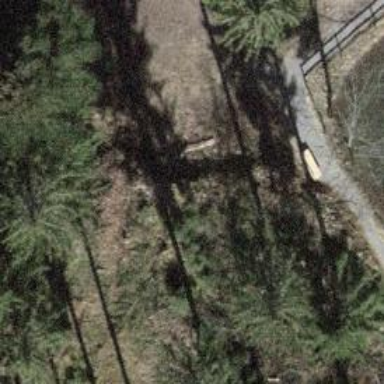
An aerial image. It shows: Bench.